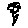
Label: flower